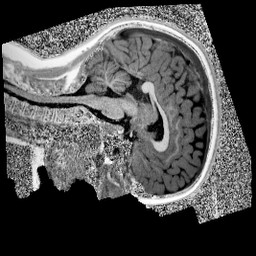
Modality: UNIT1
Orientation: sagittal
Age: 9
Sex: female
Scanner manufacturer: siemens
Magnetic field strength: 3 T
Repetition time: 4 s
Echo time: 0.00299 s